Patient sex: M
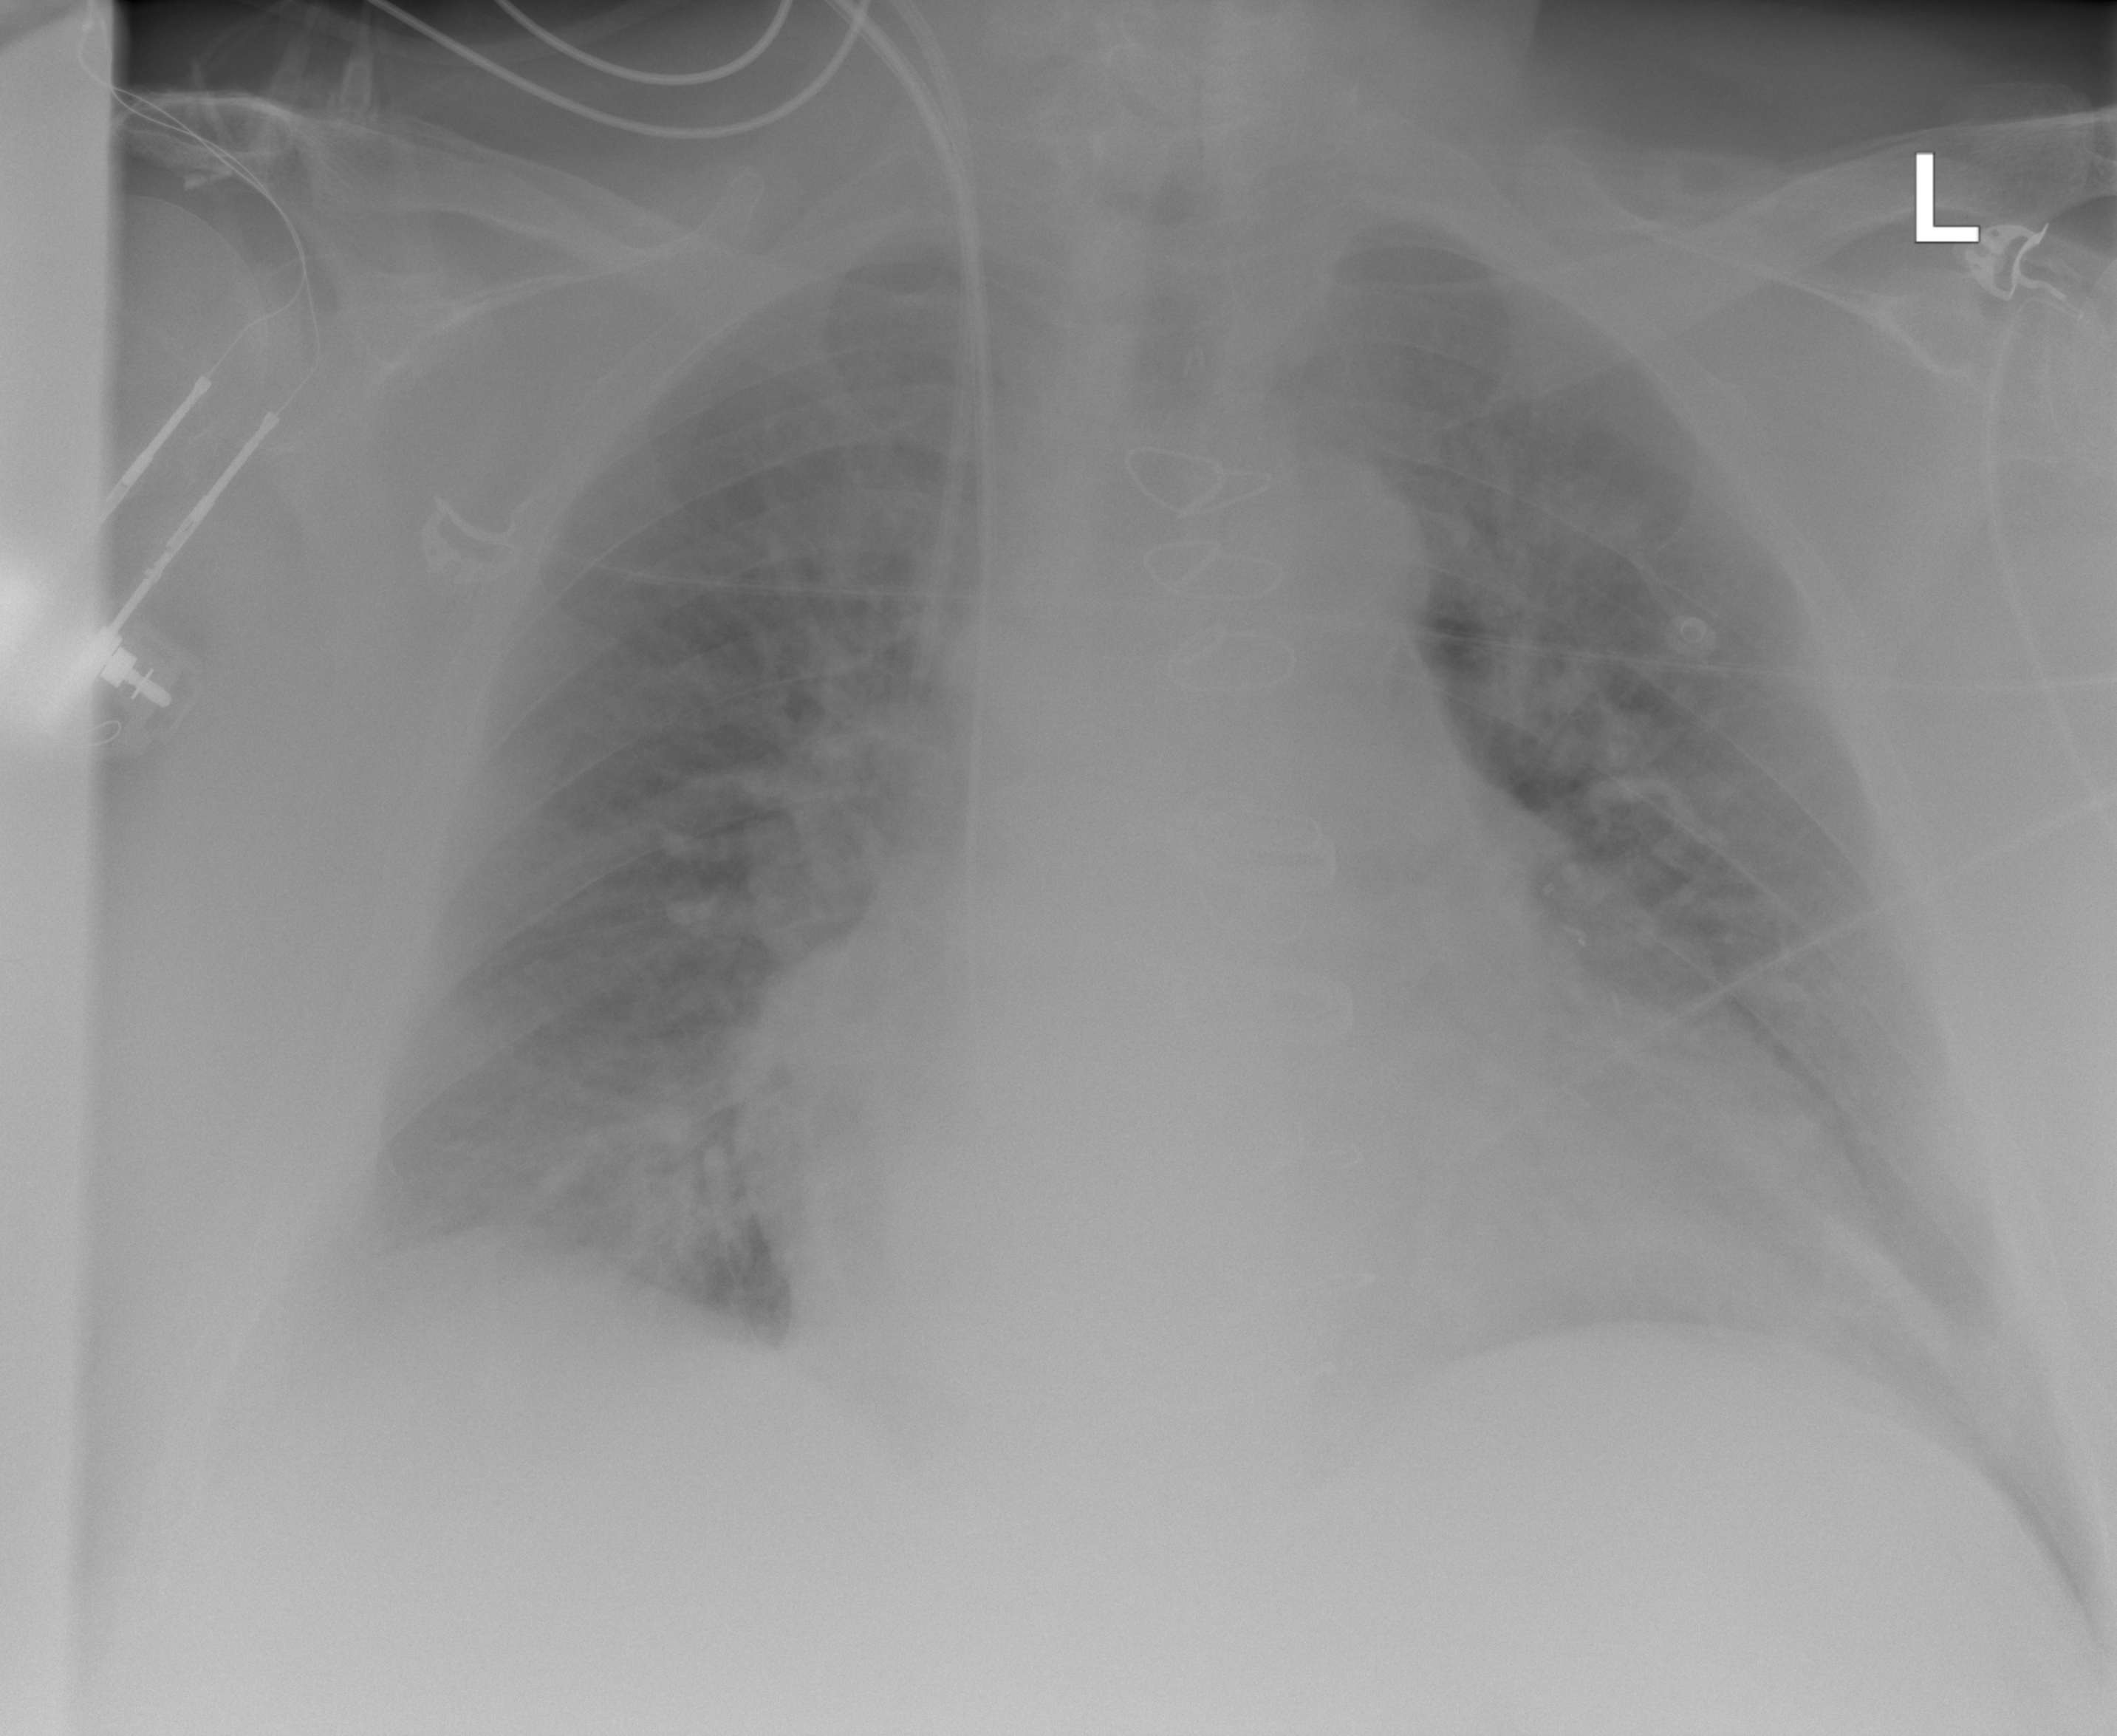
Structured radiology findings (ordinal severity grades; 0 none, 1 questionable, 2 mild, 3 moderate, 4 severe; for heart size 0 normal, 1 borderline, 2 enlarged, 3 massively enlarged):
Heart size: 2
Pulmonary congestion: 2
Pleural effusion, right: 2
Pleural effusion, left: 0
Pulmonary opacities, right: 2
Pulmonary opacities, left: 2
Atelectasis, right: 2
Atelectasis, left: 2